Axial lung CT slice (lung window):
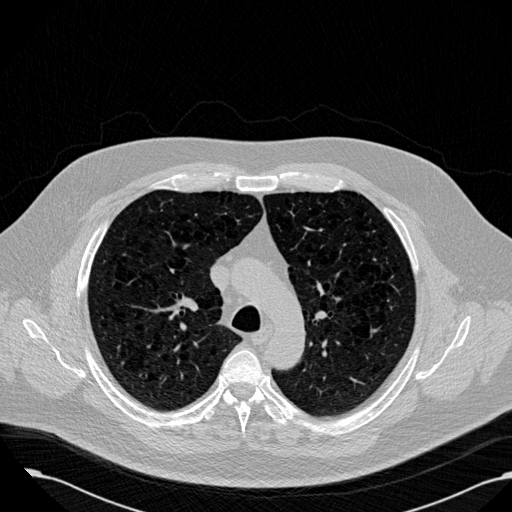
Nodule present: no